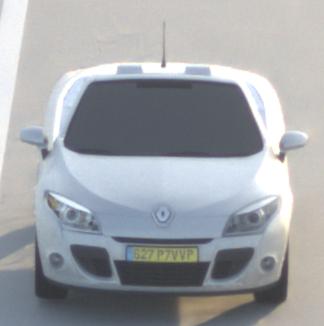
Make: Renault
Model: Mégane Coupé-Cabriolet 1.6 16V 110
Detailed model: Mégane (III) Coupé-Cabriolet
Model produced from: 2010/06
Model produced until: 2013/03
Doors: 2
Color: white
Road condition: dry road
Daytime: sunrise or sunset
Contrast: low contrast